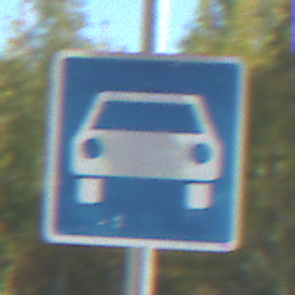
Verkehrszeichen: Kraftfahrstrasse
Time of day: Midday
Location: Outdoor (Nature)
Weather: Clear
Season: Summer
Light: Natural